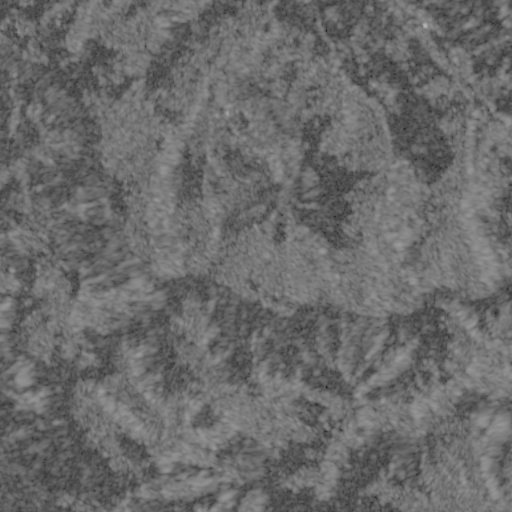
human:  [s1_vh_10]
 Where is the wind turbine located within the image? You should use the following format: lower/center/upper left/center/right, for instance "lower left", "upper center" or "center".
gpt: The wind turbine is located in the center of the image.
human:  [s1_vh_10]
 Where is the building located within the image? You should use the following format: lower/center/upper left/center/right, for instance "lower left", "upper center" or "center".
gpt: The building is located in the center left of the image.
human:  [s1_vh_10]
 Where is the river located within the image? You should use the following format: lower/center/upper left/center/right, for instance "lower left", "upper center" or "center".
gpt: The river is located in the right of the image.
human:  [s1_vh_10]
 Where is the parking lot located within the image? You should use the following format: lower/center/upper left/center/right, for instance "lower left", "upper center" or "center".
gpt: There is no parking lot in the image.

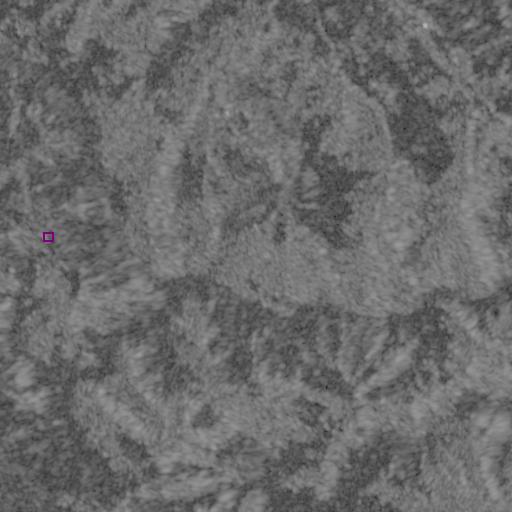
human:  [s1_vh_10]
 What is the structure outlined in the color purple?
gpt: The structure outlined in purple is a building.
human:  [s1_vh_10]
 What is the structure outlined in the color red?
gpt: There is no red outline.